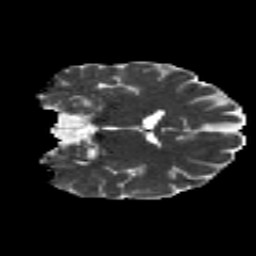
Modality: MD
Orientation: coronal
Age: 23
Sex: female
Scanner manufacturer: siemens
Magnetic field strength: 3 T
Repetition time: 8.8 s
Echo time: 0.085 s